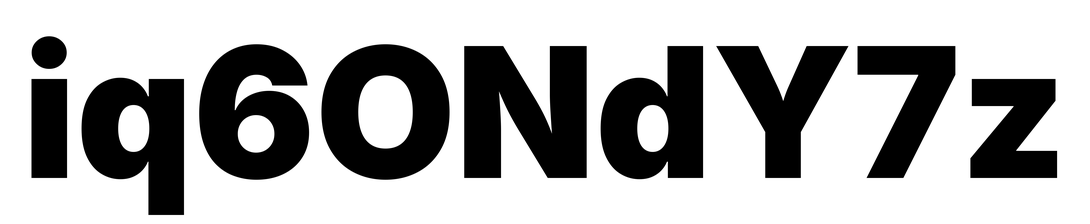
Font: Inter_Black